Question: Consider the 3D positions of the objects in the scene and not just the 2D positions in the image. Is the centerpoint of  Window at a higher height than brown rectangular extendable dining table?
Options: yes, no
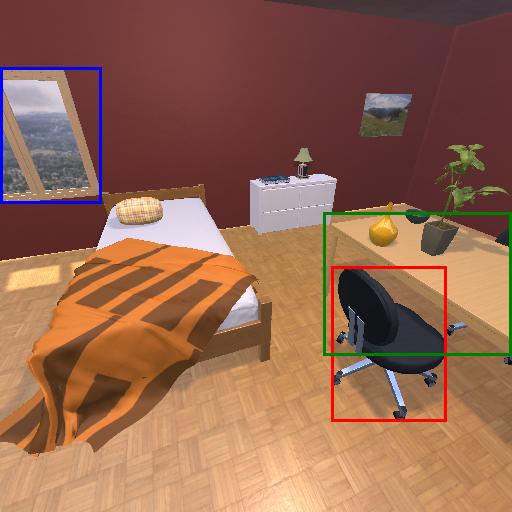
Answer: yes